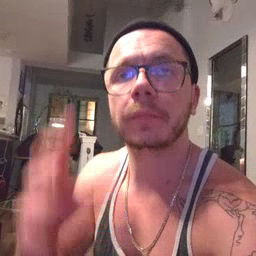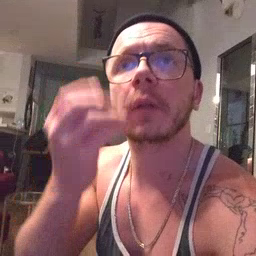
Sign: sleep